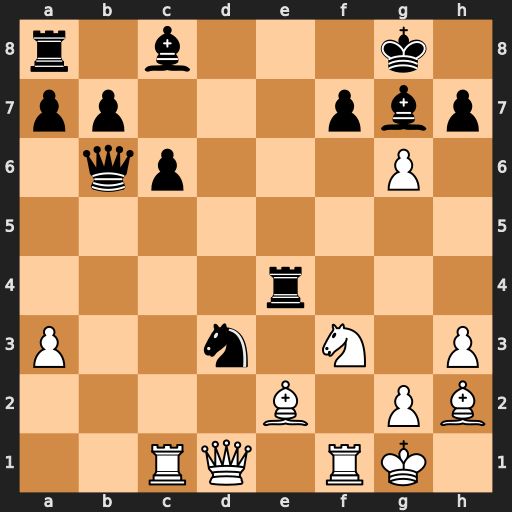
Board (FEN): r1b3k1/pp3pbp/1qp3P1/8/4r3/P2n1N1P/4B1PB/2RQ1RK1
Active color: w
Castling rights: -
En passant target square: -
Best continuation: Kh1 Nxc1 gxf7+